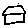
Label: house